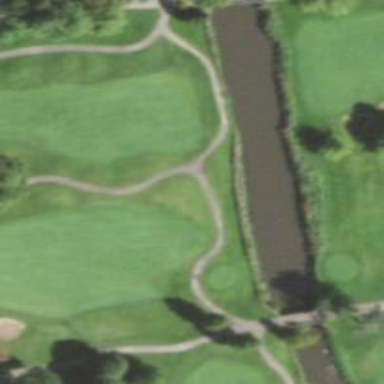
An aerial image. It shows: Service road with high-quality grade1 tracktype. It resembles golf cart path.